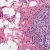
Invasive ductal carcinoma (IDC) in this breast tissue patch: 1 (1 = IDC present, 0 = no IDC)